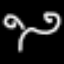
Label: squiggle